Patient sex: F
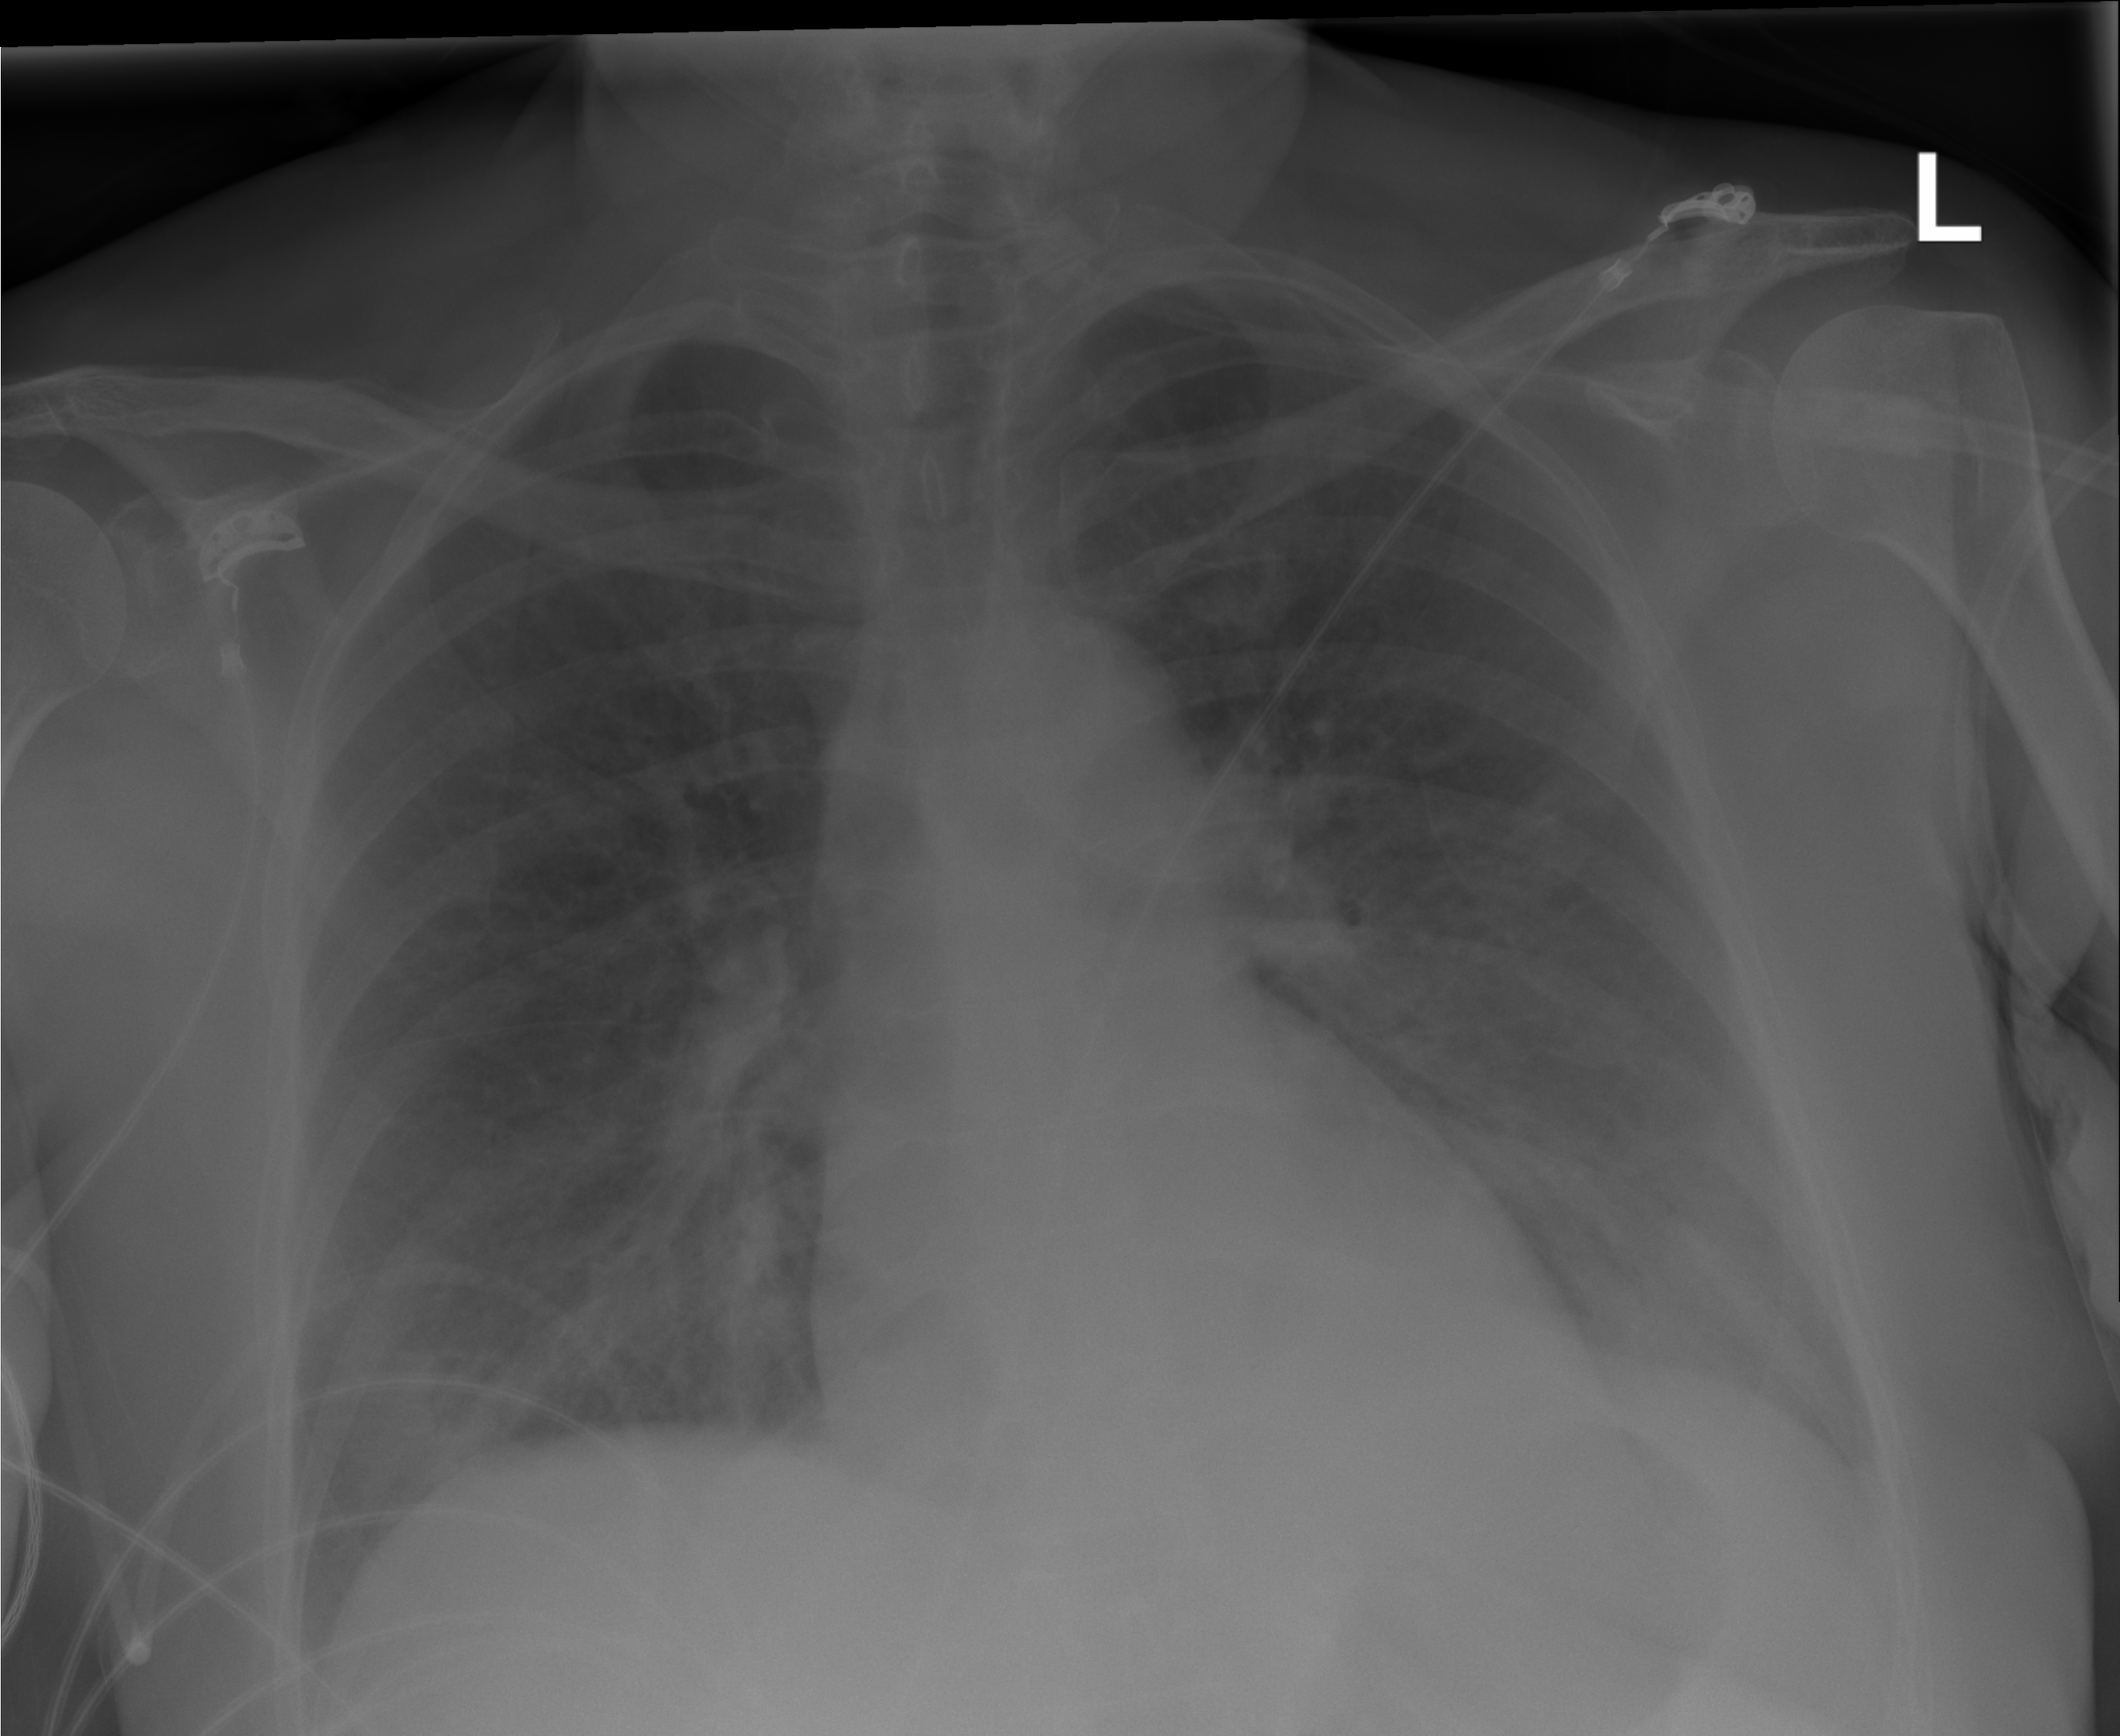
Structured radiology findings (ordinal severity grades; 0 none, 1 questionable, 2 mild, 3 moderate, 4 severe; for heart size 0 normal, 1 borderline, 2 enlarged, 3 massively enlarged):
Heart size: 0
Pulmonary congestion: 3
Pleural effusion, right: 0
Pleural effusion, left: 2
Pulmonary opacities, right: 2
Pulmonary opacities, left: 2
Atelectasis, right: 2
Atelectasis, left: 2